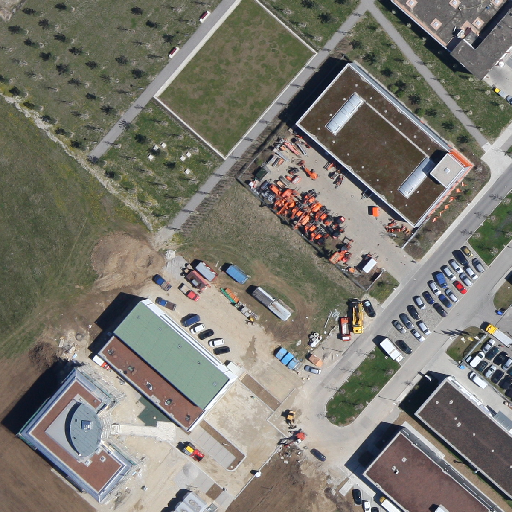
Referring expression: van